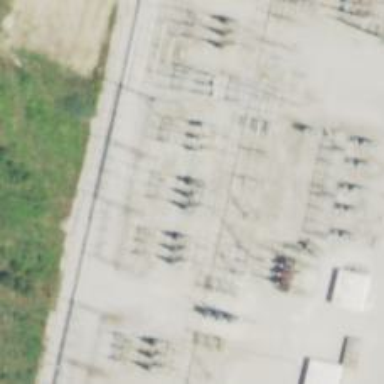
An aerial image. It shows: Switch used for power control.